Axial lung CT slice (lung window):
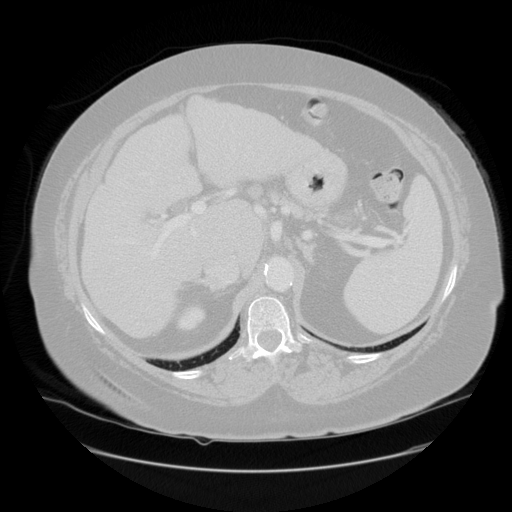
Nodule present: no